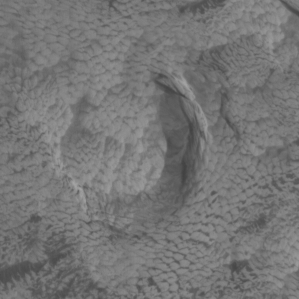
Label: non_frost